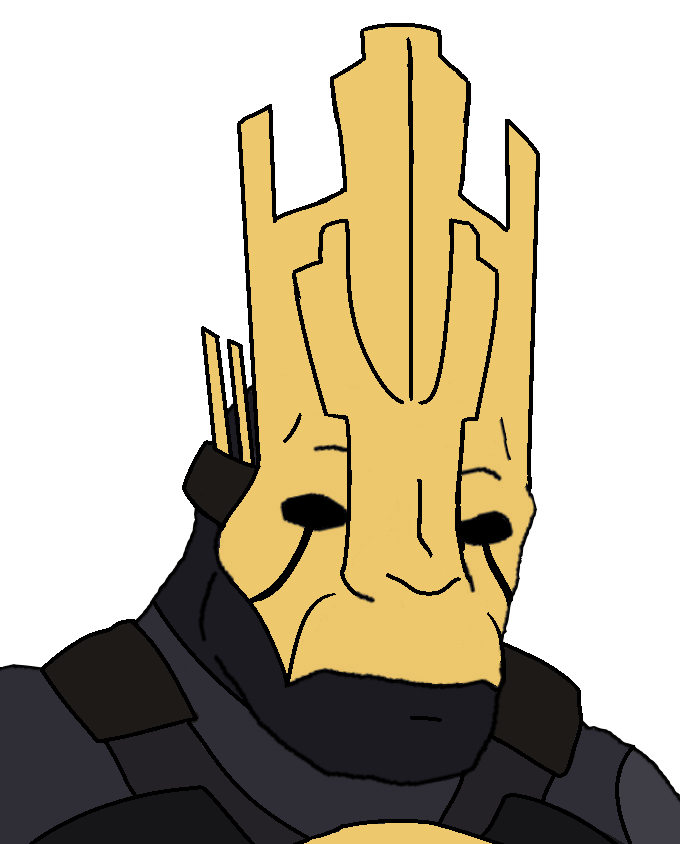
Label: 5_Craig